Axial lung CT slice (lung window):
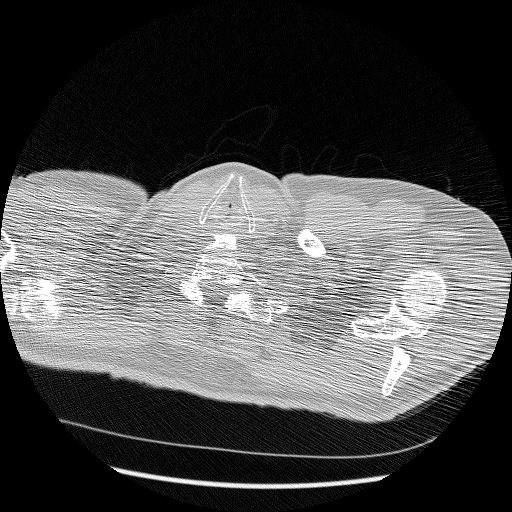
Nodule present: no